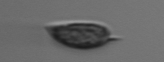
Label: Prorocentrum_triestinum